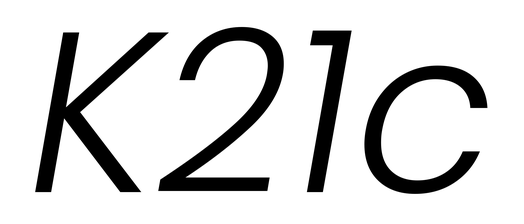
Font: Poppins-LightItalic